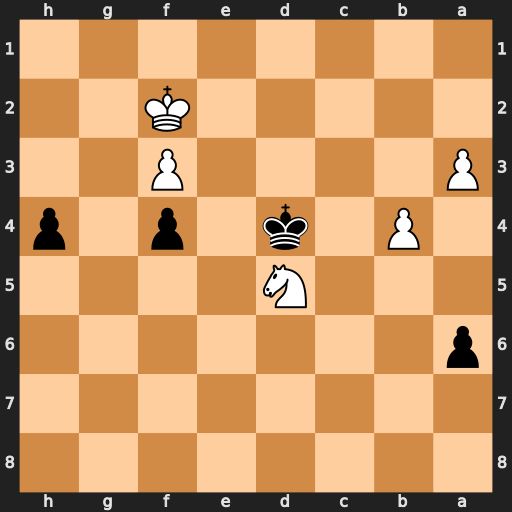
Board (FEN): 8/8/p7/3N4/1P1k1p1p/P4P2/5K2/8
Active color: b
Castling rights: -
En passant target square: -
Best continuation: Kxd5 Kg2 Kc4 Kh3 Kb3